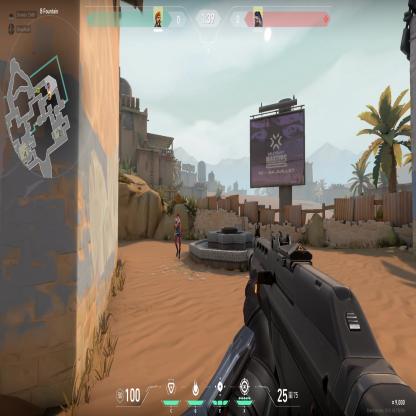
Label: enemy